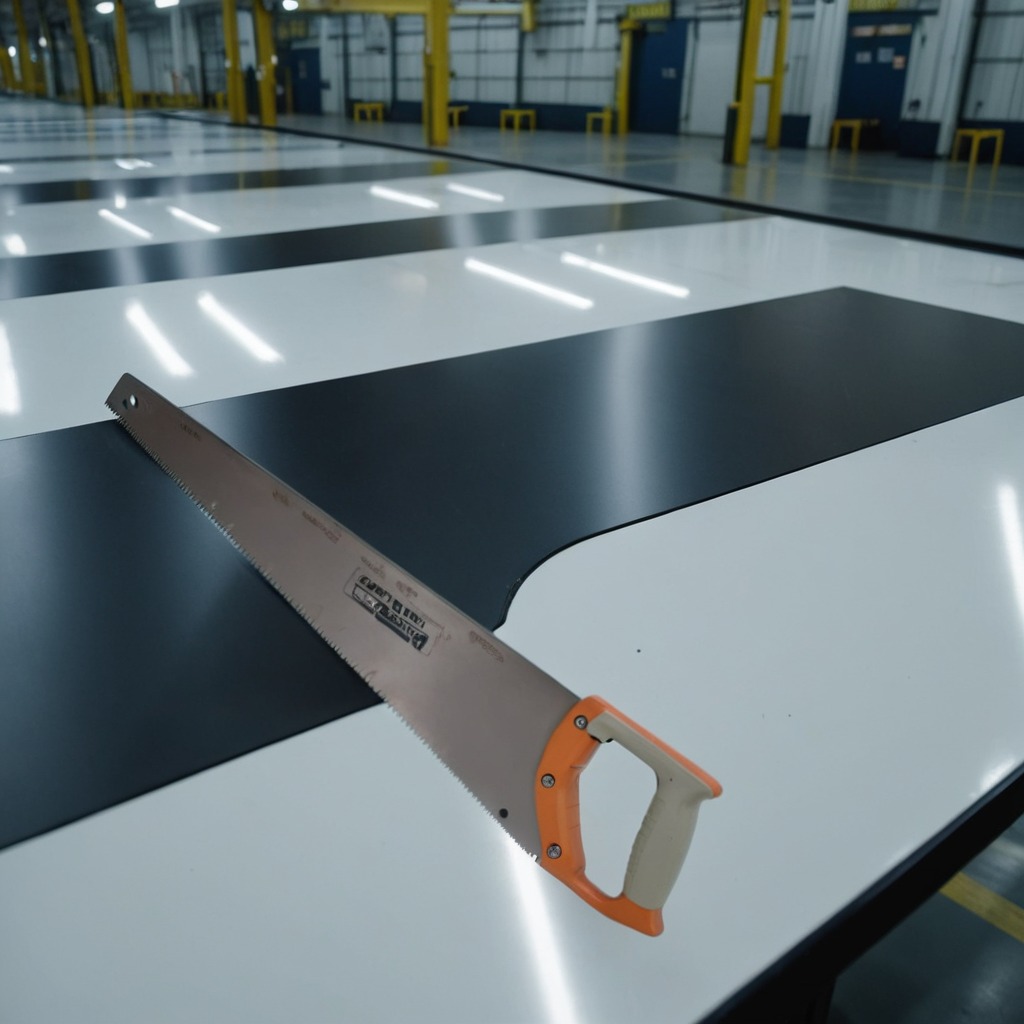
A metal saw lies on the table in the ship maintenance bay industrial lighting.